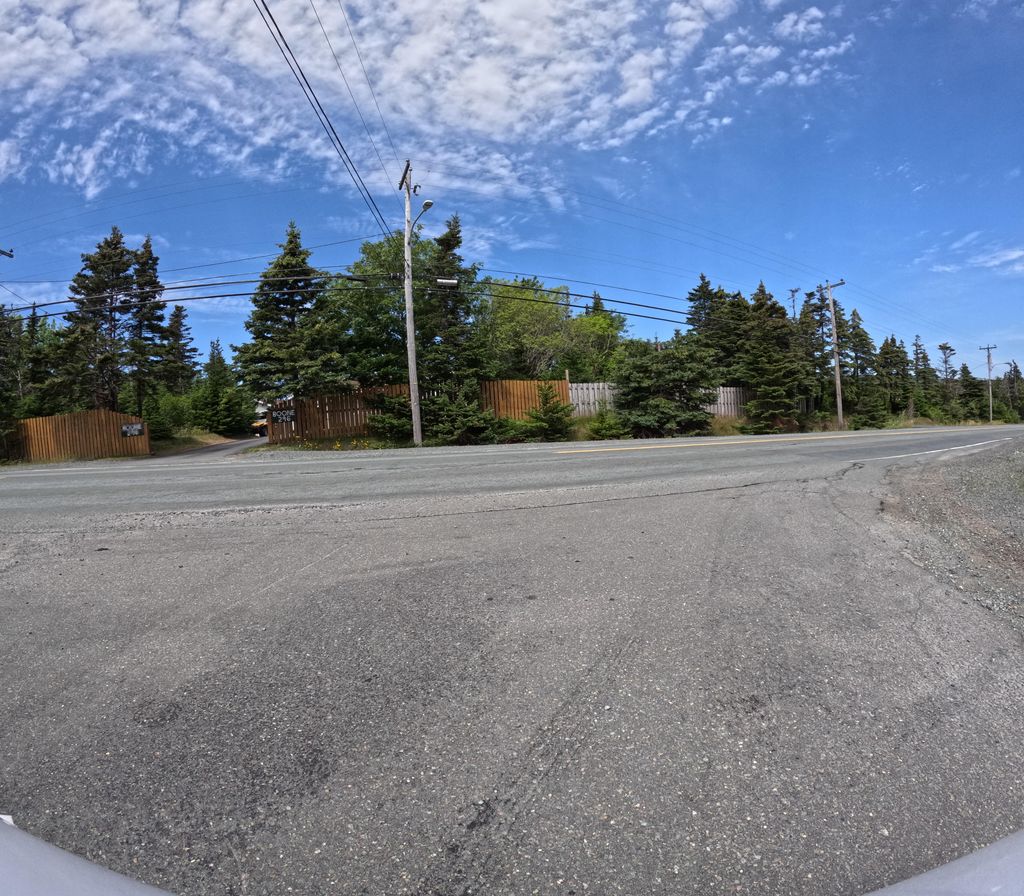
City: st_johns